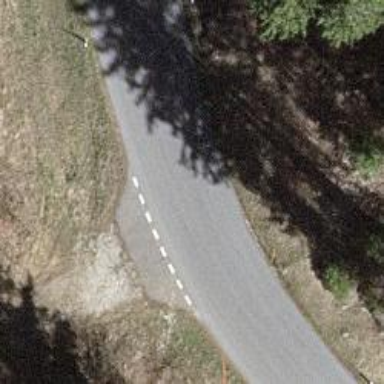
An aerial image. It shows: Tertiary road.